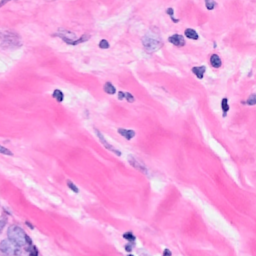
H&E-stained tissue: Breast